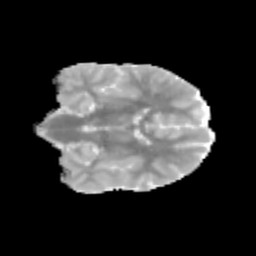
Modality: MD
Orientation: coronal
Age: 9
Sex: male
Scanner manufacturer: siemens
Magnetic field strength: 3 T
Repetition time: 3.8 s
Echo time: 0.07 s